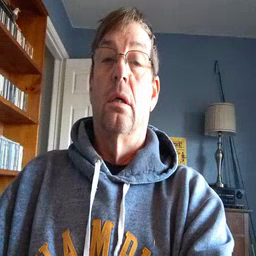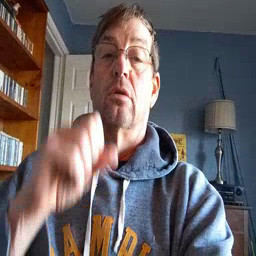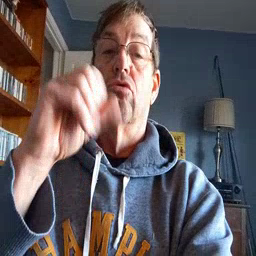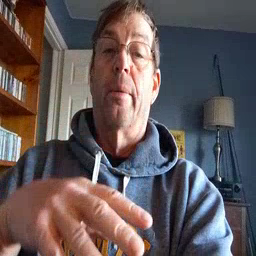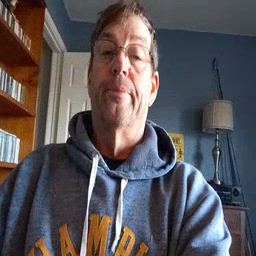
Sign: drop